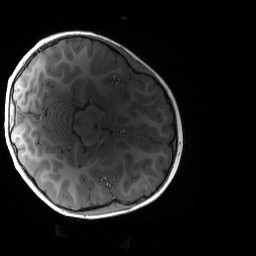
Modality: T1w
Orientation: axial
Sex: female
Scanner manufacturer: siemens
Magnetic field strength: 3 T
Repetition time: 1.9 s
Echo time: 0.00243 s